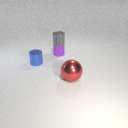
small gray metal cylinder above small purple rubber cylinder